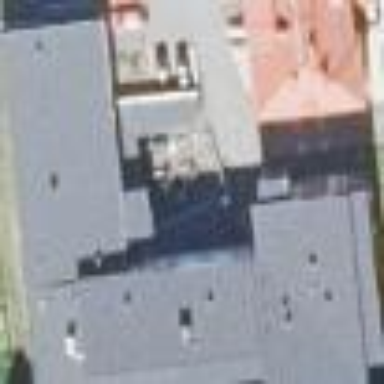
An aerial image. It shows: Residential building.